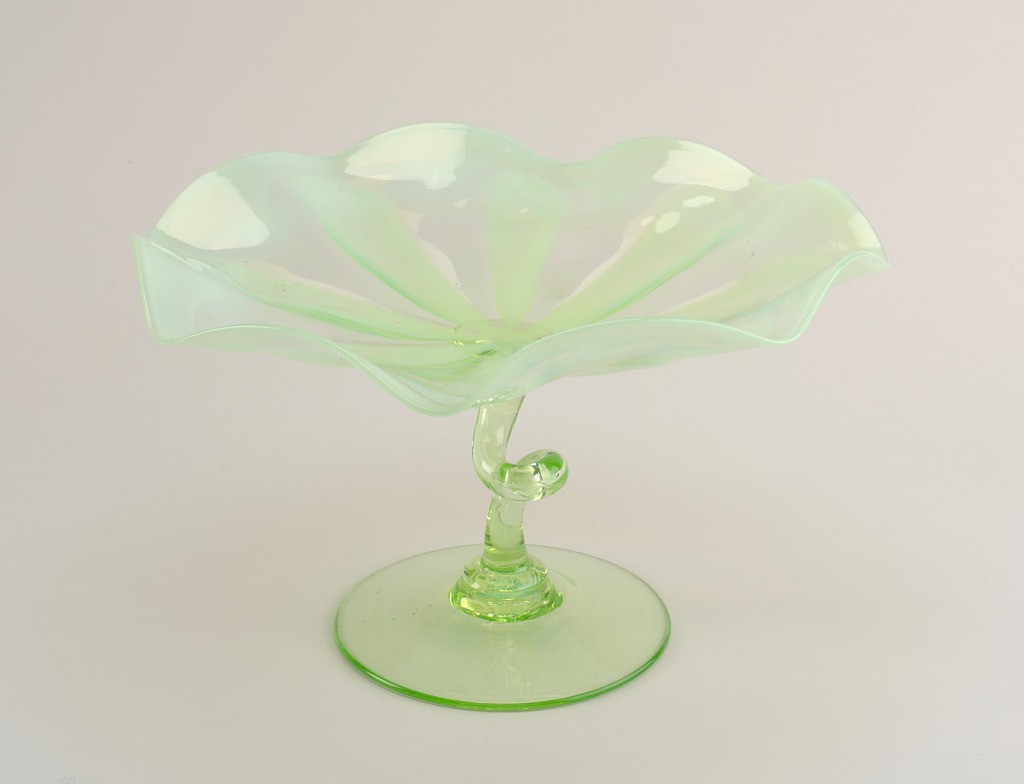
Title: Compote
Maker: Harry Powell, English, 1870 - 1920
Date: ca. 1890–1900
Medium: Glass
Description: Yellow-green opalescent form of shallow, circular, wavy-edged bowl on green stem with loop in center and circular foot.